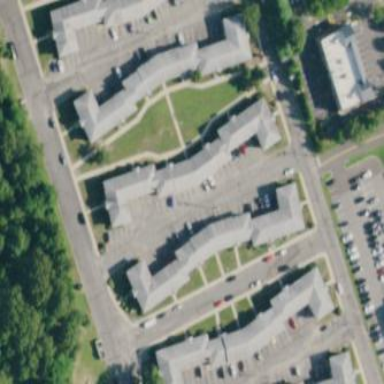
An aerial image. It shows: Grey hipped roof on apartment building.